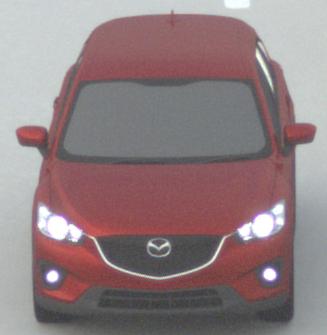
Make: Mazda
Model: CX-5 2.0 SKYACTIV-G 160
Detailed model: CX-5 (GH)
Model produced from: 2012/04
Model produced until: 2015/02
Doors: 5
Color: red
Road condition: dry road
Daytime: morning or afternoon
Contrast: low contrast